Question: I'm having a problem in my iPhone application, when I run it on my iPod it takes more than 10 minutes before it crashes and closes.
So I looked for profile statistics and seems to be high Live Bytes as it is in the image below:

Any one can help me decreasing this Live Bytes to avoid the crash ?
I'm using three for loops when calling viewDidLoad, and the three loops get images from references, so I think it lets the app crash ?
So what is an alternative for doing these three for loops without causing crash ?
This is my view did load, each loop gets different images from different folders, and all of them are necessary
For folder a , it has 100 images, half of them are thumbnails for each image, for folder b, 30 images, and finally folder c 90 images, half of them are thumbnails for each image, and all of folders are in references so it is not getting any images from internet...
'''
- (void)viewDidLoad
{
[super viewDidLoad];
// Do any additional setup after loading the view, typically from a nib.
NSInteger x = 6;
NSString *resourcePath = [[NSBundle mainBundle] resourcePath];
NSString *aPath = [resourcePath stringByAppendingPathComponent:@"a"];
NSArray *aDirContents = [[NSFileManager defaultManager] contentsOfDirectoryAtPath:aPath error:nil];
for (NSString *tString in aDirContents) {
if ([tString hasSuffix:@".jpg"]) {
UIButton *item = [UIButton buttonWithType:UIButtonTypeCustom];
[item setFrame:CGRectMake(x, 5, 60, 60)];
x += 63;
NSString *result = [tString substringToIndex:[tString length] - 4];
[item setTitle:result forState:UIControlStateNormal];
[item setTitleColor:[UIColor clearColor] forState:UIControlStateNormal];
[item setBackgroundImage:[UIImage imageNamed:tString] forState:UIControlStateNormal];
[item addTarget:self action:@selector(changeFont:) forControlEvents:UIControlEventTouchUpInside];
[aSlider addSubview:item];
}
}
aSlider.frame = CGRectMake(aSlider.frame.origin.x, aSlider.frame.origin.y, x, 69);
[aSliderContainer setContentSize:aSlider.frame.size];
x = 6;
NSString *bPath = [resourcePath stringByAppendingPathComponent:@"b"];
NSArray *bDirContents = [[NSFileManager defaultManager] contentsOfDirectoryAtPath:bPath error:nil];
for (NSString *tString in bDirContents) {
if ([tString hasSuffix:@".jpg"]) {
UIButton *item = [UIButton buttonWithType:UIButtonTypeCustom];
[item setFrame:CGRectMake(x, 5, 60, 60)];
x += 63;
NSString *result = [tString substringToIndex:[tString length] - 4];
[item setTitle:result forState:UIControlStateNormal];
[item setTitleColor:[UIColor clearColor] forState:UIControlStateNormal];
[item setBackgroundImage:[UIImage imageNamed:tString] forState:UIControlStateNormal];
[item addTarget:self action:@selector(changeFont:) forControlEvents:UIControlEventTouchUpInside];
[bSlider addSubview:item];
}
}
bSlider.frame = CGRectMake(bSlider.frame.origin.x, bSlider.frame.origin.y, x, 69);
[bSliderContainer setContentSize:bSlider.frame.size];
// c Slider
x = 6;
NSString *cPath = [resourcePath stringByAppendingPathComponent:@"c"];
NSArray *cDirContents = [[NSFileManager defaultManager] contentsOfDirectoryAtPath:cPath error:nil];
for (NSString *tString in cDirContents) {
if ([tString hasSuffix:@".jpg"]) {
UIButton *item = [UIButton buttonWithType:UIButtonTypeCustom];
[item setFrame:CGRectMake(x, 5, 60, 60)];
x += 63;
NSString *result = [tString substringToIndex:[tString length] - 4];
[item setTitle:result forState:UIControlStateNormal];
[item setTitleColor:[UIColor clearColor] forState:UIControlStateNormal];
[item setBackgroundImage:[UIImage imageNamed:tString] forState:UIControlStateNormal];
[item addTarget:self action:@selector(changeFont:) forControlEvents:UIControlEventTouchUpInside];
[cSlider addSubview:item];
}
}
cSlider.frame = CGRectMake(cSlider.frame.origin.x, cSlider.frame.origin.y, x, 69);
[cSliderContainer setContentSize:cSlider.frame.size];
}
'''
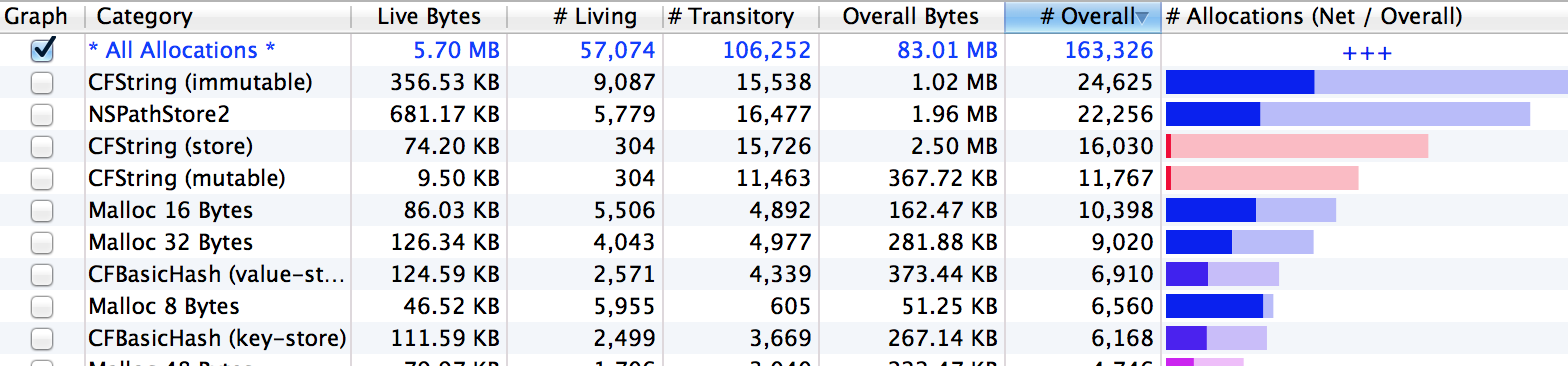
Answer: Given the revised question, in which you're loading images from persistent storage into (presumably) a series of scroll views, a couple of thoughts:
1. How many images are there? If there are only 5 or 6 each, then pursuing an infinite scrolling class is a futile exercise. If there are 50+, then infinite scrolling is very important pattern to employ. (Google "UIImageView infinite scroll".) This is a variation on the "lazy loading" discussion in my original answer, but is geared towards the unique situation of scroll views.
2. How big are the images? Are they already 60x60 (or possibly, for retina, 120x120)? If they're much bigger than that, you may want to resize them to be of an optimal size for your UI. You could either do this on the original assets in your app's bundle, or you could programmatically resize them.
3. When your app crashes, what exception/error log do you see? Can you please confirm the precisely the details from crash log and/or error message, exception codes, etc. While it may appear to be cryptic, this information is invaluable in terms of diagnosing the problem. We really want to make sure this viewDidLoad code is actually the problem, and if so, what precisely the error is. If you haven't already, I might turn on an exception breakpoint (go ahead and do it for "all" exceptions). Sometimes it can help highlight the offending line of code (if the problem isn't simply running out of memory or being killed by the watch dog process).
Please go ahead and update your question with the relevant details.
---
Original answer (prior to seeing 'viewDidLoad' code):
I'd encourage you to pursue "lazy loading" of images, load them only when they're needed by the UI, and releasing them (or removing all of your strong references to them) when they're no longer needed (i.e. the image in question scrolls out off the screen). I would be very wary of loading images in a loop in 'viewDidLoad'. It wastes precious memory and, if you're doing this synchronously, your app might even be killed by the watch dog process because your app always should be responsive in the main queue. You can tell if the watch dog kills your app if you get an exception code of '0x8badf00d' (geek humor: the watchdog is reporting "ate bad food"; see <URL>.
The simplest solution for this is to employ the 'UIImageView' category in either <URL>.
Images take a lot of memory, so only hold what you need for the UI at any given moment and don't "prefetch" images unnecessarily. I'd encourage you to google the phrase "UIImage lazy loading" and you'll get tons of hits.
---
If you want to do an infinite scroller, define a model object for each InfiniteScrollerButton:
'''
@interface InfiniteScrollerButton : NSObject
@property (nonatomic, copy, readonly) NSString *filename; // what is the full path of the image
@property (nonatomic, weak, readonly) UIButton *button; // the UIButton; nil if no button yet created for this icon
@property (nonatomic, readonly) CGRect frame; // the frame that the icon does (or would) occupy
@property (nonatomic, readonly) NSInteger tag; // the tag number for the button
- (id)initWithFilename:(NSString *)filename index:(NSInteger)index;
- (void)addButtonToView:(UIView *)view target:(id)target action:(SEL)action;
- (void)removeButton;
@end
'''
And the implementation of that might look like:
'''
@interface InfiniteScrollerButton ()
@property (nonatomic, copy) NSString *filename;
@property (nonatomic, weak) UIButton *button;
@property (nonatomic) CGRect frame;
@property (nonatomic) NSInteger tag;
@end
@implementation InfiniteScrollerButton
- (id)initWithFilename:(NSString *)filename index:(NSInteger)index
{
self = [super init];
if (self) {
_filename = [filename copy];
_frame = CGRectMake(6 + index * 63, 5, 60, 60);
_tag = index;
}
return self;
}
- (void)addButtonToView:(UIView *)view target:(id)target action:(SEL)action
{
UIButton *button = [UIButton buttonWithType:UIButtonTypeCustom];
self.button = button;
// on old devices, even retrieving an image from persistent storage can affect the smoothness
// of the UI, so let's do that asynchronously
dispatch_async(dispatch_get_global_queue(DISPATCH_QUEUE_PRIORITY_DEFAULT, 0), ^{
UIImage *image = [UIImage imageWithContentsOfFile:self.filename];
dispatch_async(dispatch_get_main_queue(), ^{
button.frame = self.frame;
button.tag = self.tag;
NSString *tString = [self.filename lastPathComponent];
NSString *result = [tString substringToIndex:[tString length] - 4];
[button setTitle:result forState:UIControlStateNormal];
[button setTitleColor:[UIColor clearColor] forState:UIControlStateNormal];
[button setBackgroundImage:image forState:UIControlStateNormal];
[button addTarget:target action:action forControlEvents:UIControlEventTouchUpInside];
[view addSubview:button];
});
});
}
- (void)removeButton
{
if (self.button)
{
[self.button removeFromSuperview];
self.button = nil;
}
}
@end
'''
Then your view controller might look like:
'''
@interface ViewController () <UIScrollViewDelegate>
@property (nonatomic, strong) NSMutableArray *icons;
@end
@implementation ViewController
- (void)viewDidLoad
{
[super viewDidLoad];
[self loadModel];
[self scrollViewDidScroll:self.scrollView]; // call this once, manually, so the initial load of visible images takes place
}
// load the model backing our scrollview
- (void)loadModel
{
self.icons = [NSMutableArray array];
NSString *resourcePath = [[NSBundle mainBundle] resourcePath];
NSString *aPath = [resourcePath stringByAppendingPathComponent:@"a"];
NSArray *aDirContents = [[NSFileManager defaultManager] contentsOfDirectoryAtPath:aPath error:nil];
[aDirContents enumerateObjectsUsingBlock:^(NSString *tString, NSUInteger idx, BOOL *stop) {
InfiniteScrollerButton *icon = [[InfiniteScrollerButton alloc] initWithFilename:[aPath stringByAppendingPathComponent:tString] index:idx];
[self.icons addObject:icon];
}];
InfiniteScrollerButton *lastObject = [self.icons lastObject];
self.scrollView.contentSize = CGSizeMake(lastObject.frame.origin.x + lastObject.frame.size.width + 6, 69);
}
- (void)changeFont:(id)sender
{
NSLog(@"%s", __FUNCTION__);
}
- (void)scrollViewDidScroll:(UIScrollView *)scrollView
{
static NSInteger kMargin = 100;
// get the CGRect for the visible portion of the scroll view,
// adding a bit of a margin so it, effectively, will also load
// the next UIButton, too
CGRect contentRect = CGRectMake(scrollView.contentOffset.x - kMargin,
scrollView.contentOffset.y,
scrollView.bounds.size.width + kMargin * 2,
scrollView.bounds.size.height);
// iterate through all of the icons
for (InfiniteScrollerButton *icon in self.icons)
{
if (CGRectIntersectsRect(contentRect, icon.frame)) // if the icon should be visible ...
{
if (icon.button == nil) // ... but it's not, then add it
[icon addButtonToView:scrollView
target:self
action:@selector(changeFont:)];
}
else // if the icon is no longer visible ...
{
if (icon.button != nil) // ... but it exists, then remove it
[icon removeButton];
}
}
}
@end
'''
Just make sure to specify your view controller as the delegate for the scroll view, and you're off to the races. Obviously, this only has a single scroll view, but hopefully you get the idea. Your 'viewDidLoad' should create the 'UIButton' controls, but rather just populate a model array backing your UI. Then your scroll view will call the delegate method, 'scrollViewDidScroll', which will do the loading and unloading of the images as they're needed. If you had thousands and thousands of images, I might suggest other optimizations, but hopefully this illustrates the concept.